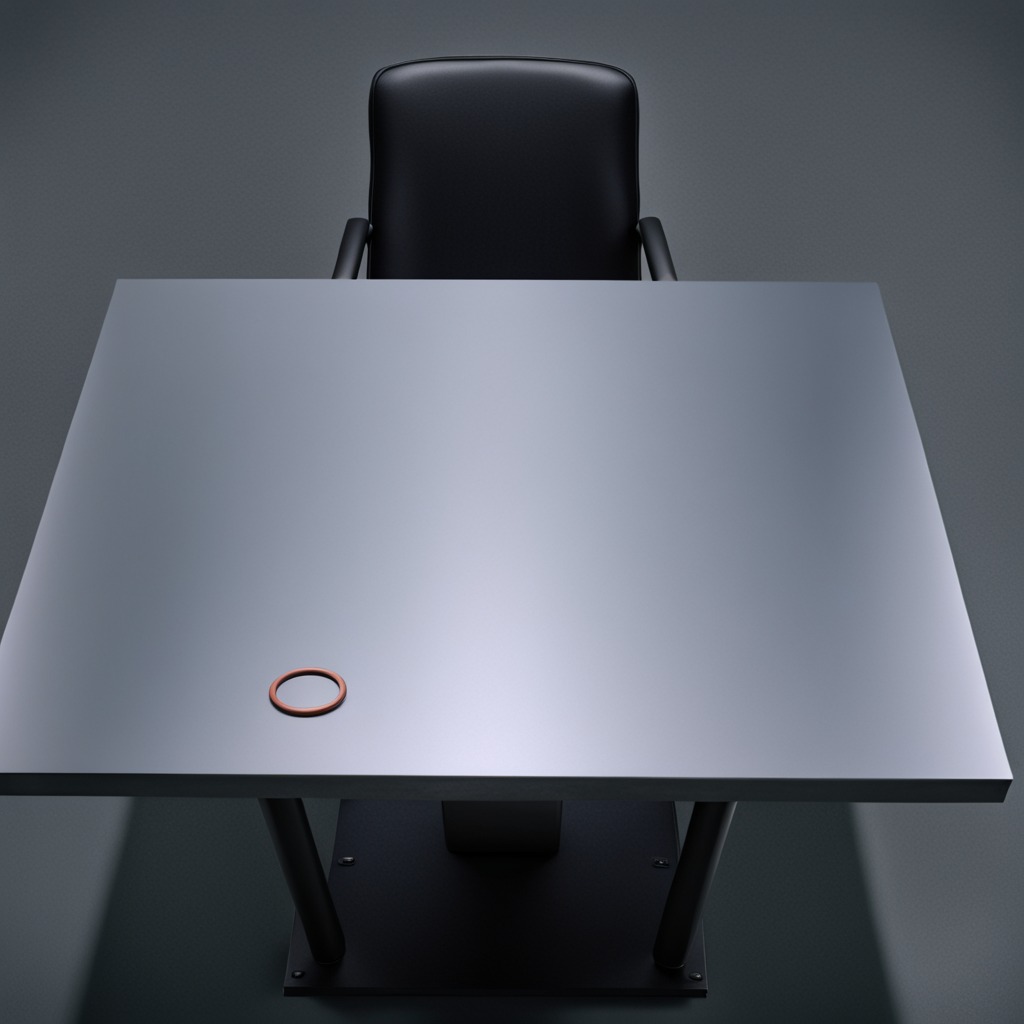
A rubber O-ring is lying on a clean empty table in the evening soft directional lighting on the tabletop realistic grain studio-quality clarity centered framing